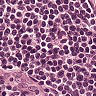
Metastatic tissue present: no